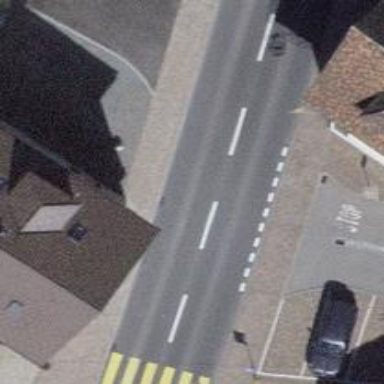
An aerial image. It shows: Secondary road with asphalt surface. It has cycle lane and separate sidewalks on both sides.